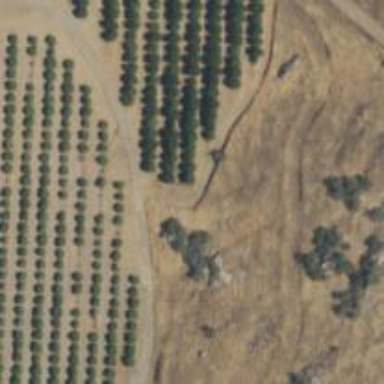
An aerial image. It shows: Orange orchard with beautiful orange trees.